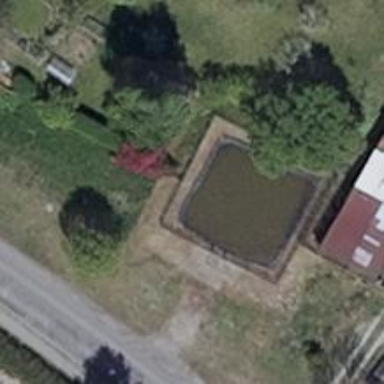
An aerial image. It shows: Pond with natural water.